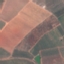
Label: PermanentCrop